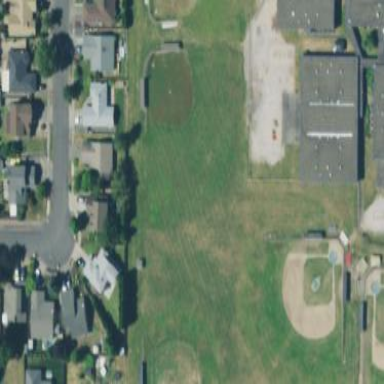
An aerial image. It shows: Baseball pitch for leisure and sports activities.